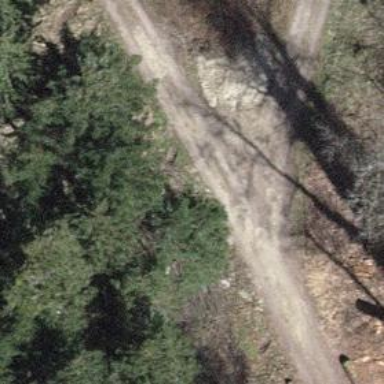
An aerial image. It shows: Gravel track.